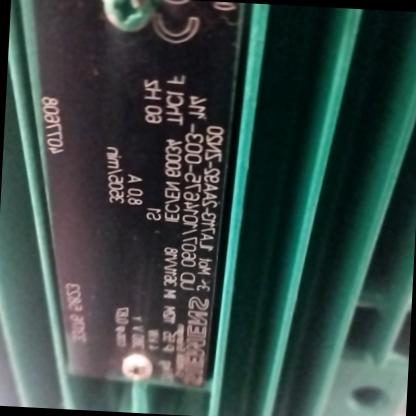
Klasa: tabliczka-znamionowa